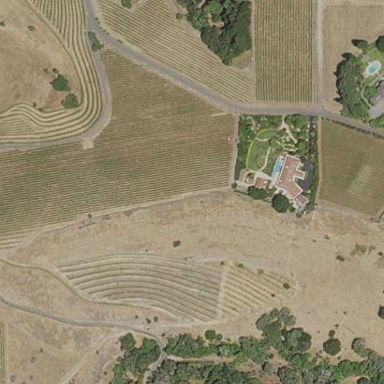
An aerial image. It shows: Vineyard growing wine grapes.